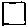
Label: square